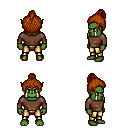
a pixel art fantasy rpg character, male body template, orc, green skin, brown long-sleeve shirt, gold greaves, brunette short topknot hairstyle, four views (front, back, left, right), 2x2 character sprite sheet, small pixel art, hard edges, no anti-aliasing